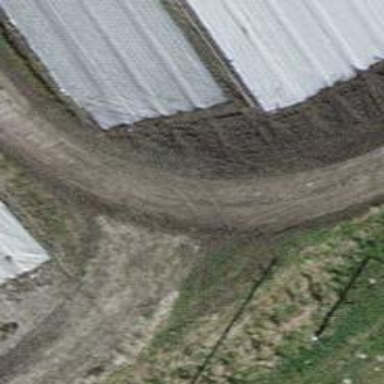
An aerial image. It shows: Concrete track with grade 1 quality.